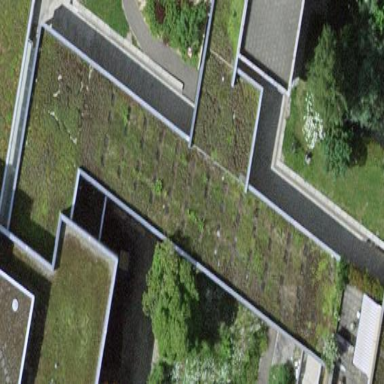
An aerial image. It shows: View of roof of building.